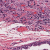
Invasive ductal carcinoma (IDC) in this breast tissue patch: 1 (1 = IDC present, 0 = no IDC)